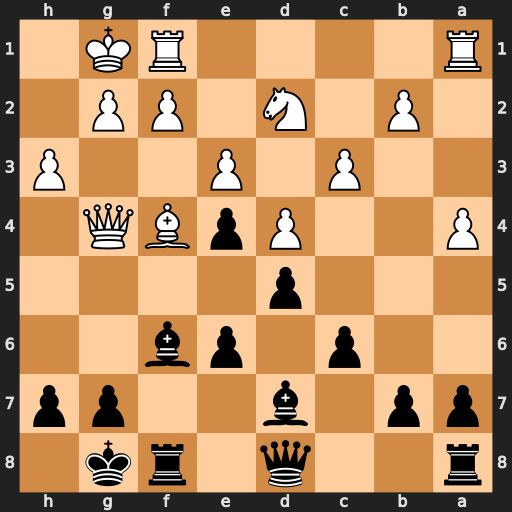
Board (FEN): r2q1rk1/pp1b2pp/2p1pb2/3p4/P2PpBQ1/2P1P2P/1P1N1PP1/R4RK1
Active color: b
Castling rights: -
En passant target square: -
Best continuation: e5 Qxd7 Qxd7